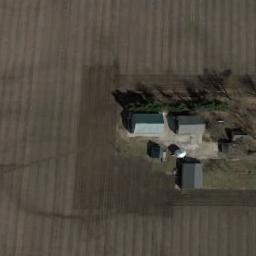
Label: residential